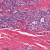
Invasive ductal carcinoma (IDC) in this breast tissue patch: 0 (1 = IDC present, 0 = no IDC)